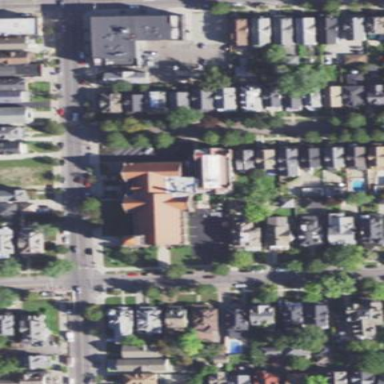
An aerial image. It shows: Building that serves as place of worship.